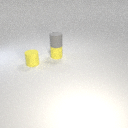
small yellow rubber cylinder to the right of small yellow rubber cylinder